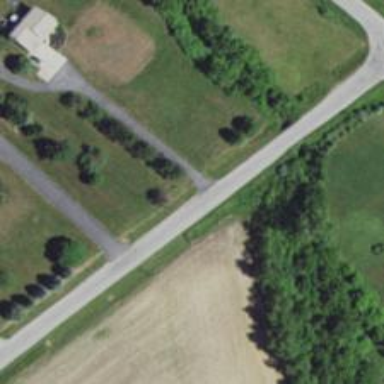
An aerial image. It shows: Driveway leading to service road.